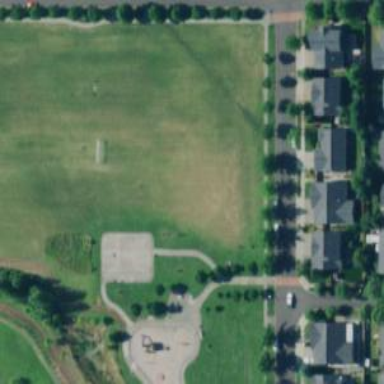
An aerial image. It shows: Soccer pitch for leisure land activities.